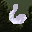
Label: 6